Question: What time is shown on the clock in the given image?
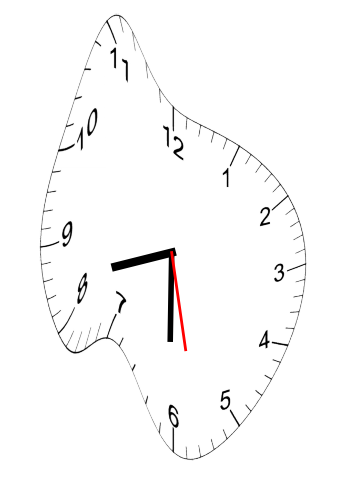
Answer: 08:30:28